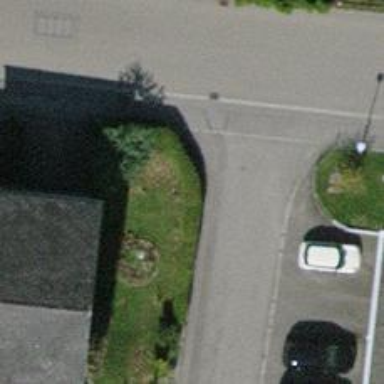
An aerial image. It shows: Hedge acting as barrier.